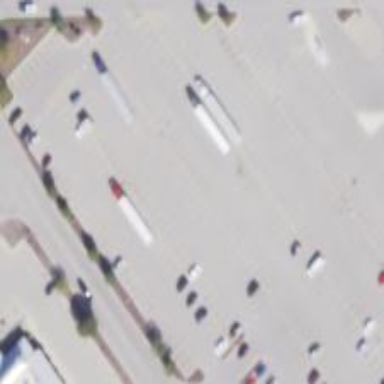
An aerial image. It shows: Parking area with surface.